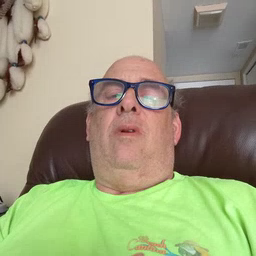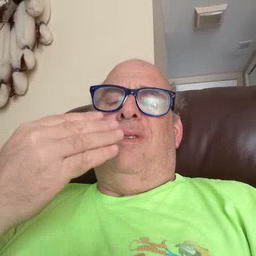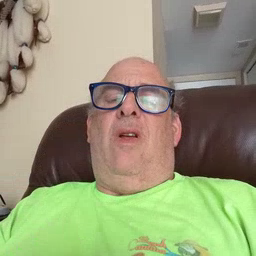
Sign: now